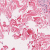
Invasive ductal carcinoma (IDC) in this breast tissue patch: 0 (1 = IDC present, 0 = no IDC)